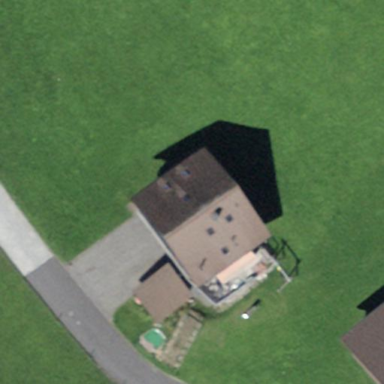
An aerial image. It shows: Farm building.